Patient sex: M
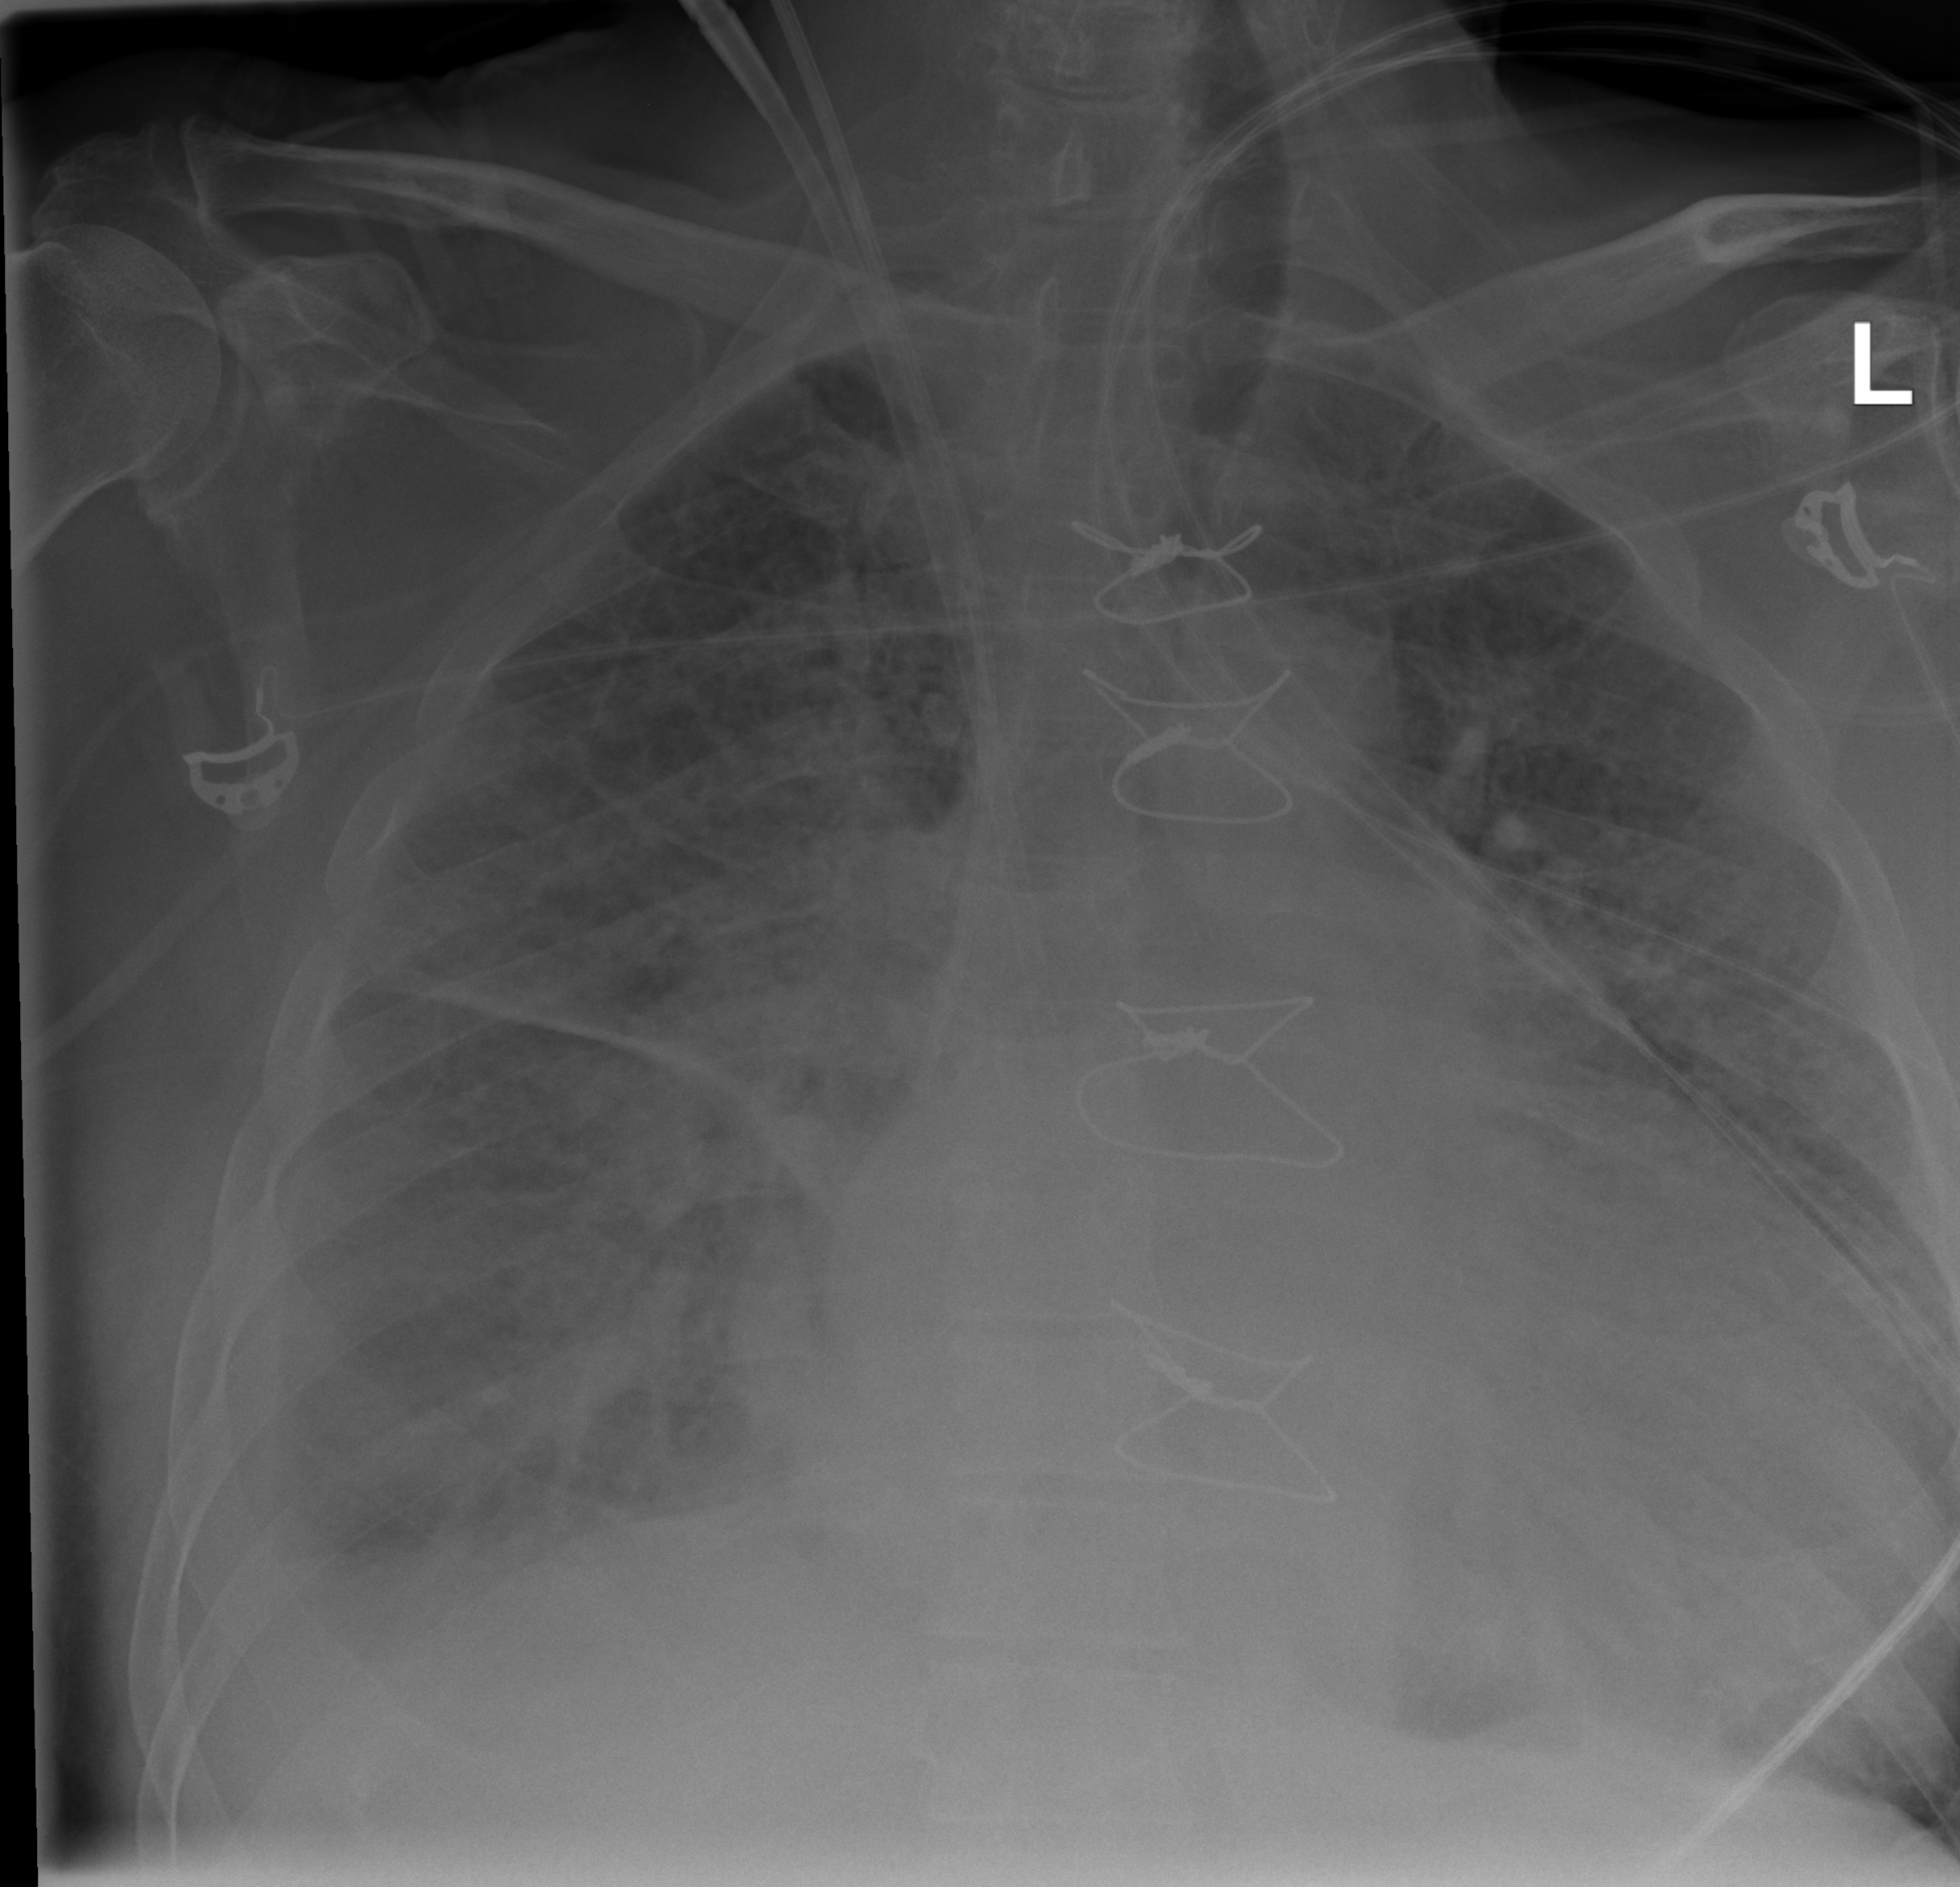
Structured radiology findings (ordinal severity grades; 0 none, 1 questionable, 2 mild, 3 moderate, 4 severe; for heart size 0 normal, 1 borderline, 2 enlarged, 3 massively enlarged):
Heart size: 2
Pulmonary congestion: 3
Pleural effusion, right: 3
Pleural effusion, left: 0
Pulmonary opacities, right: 3
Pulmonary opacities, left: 3
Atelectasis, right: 2
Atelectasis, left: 0